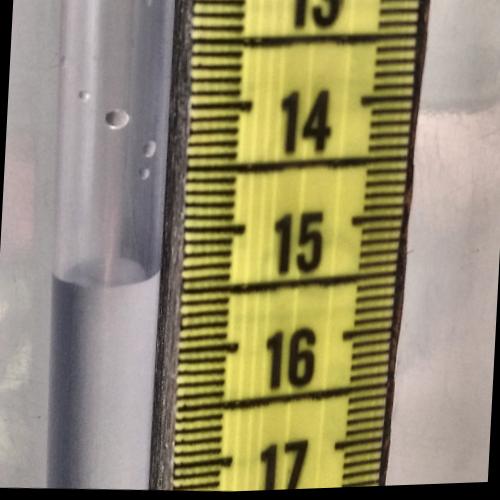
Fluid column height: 15.3 cm